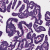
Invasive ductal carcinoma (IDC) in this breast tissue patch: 1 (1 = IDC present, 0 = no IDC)